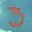
Label: 3